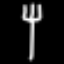
Label: fork